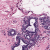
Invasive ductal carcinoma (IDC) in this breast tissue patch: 0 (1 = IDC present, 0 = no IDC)